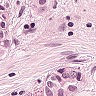
Metastatic tissue present: yes